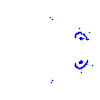
Particle: electron